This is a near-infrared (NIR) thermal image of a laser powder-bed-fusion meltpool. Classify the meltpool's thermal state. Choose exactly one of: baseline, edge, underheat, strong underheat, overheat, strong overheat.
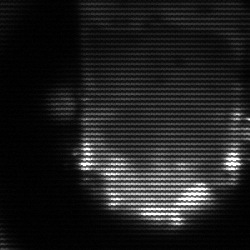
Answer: baseline